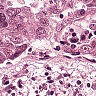
Metastatic tissue present: yes